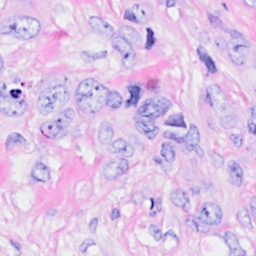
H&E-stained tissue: Breast